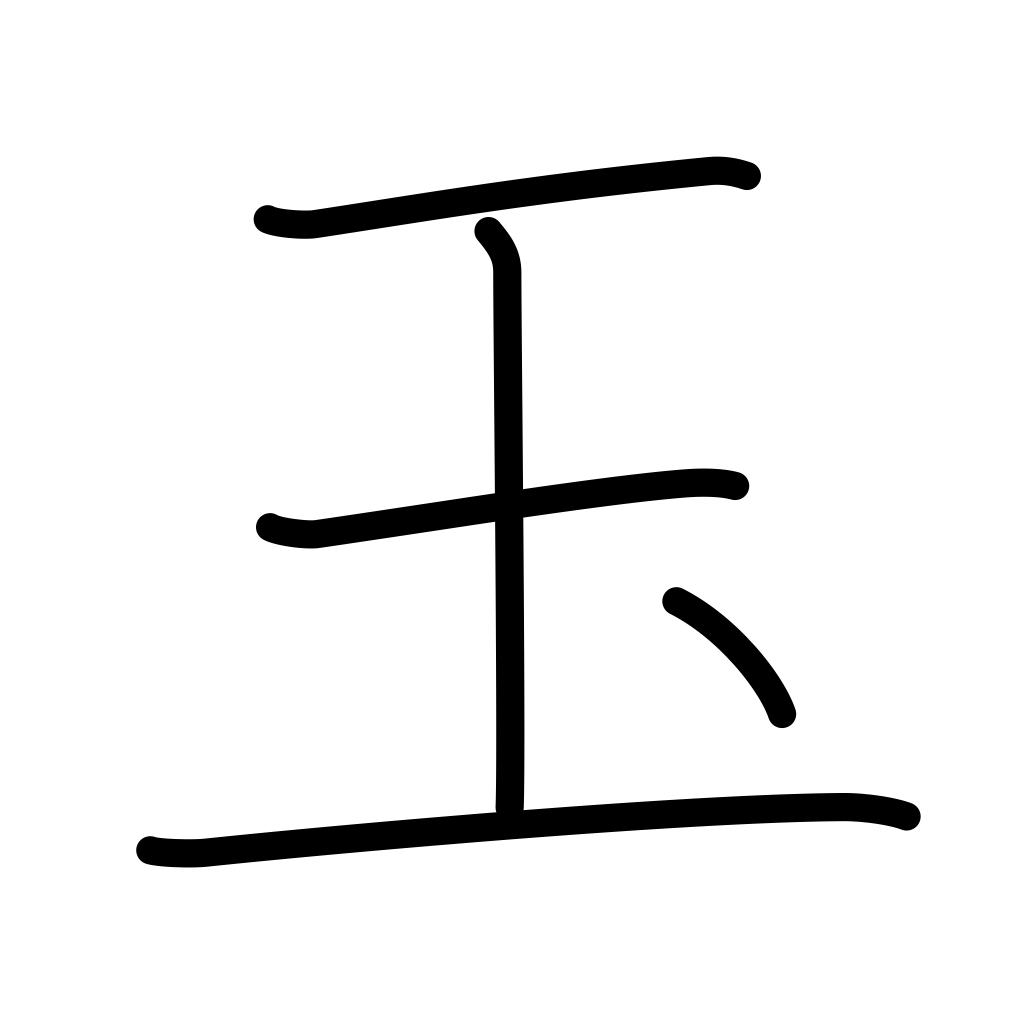
Meaning: jewel, ball